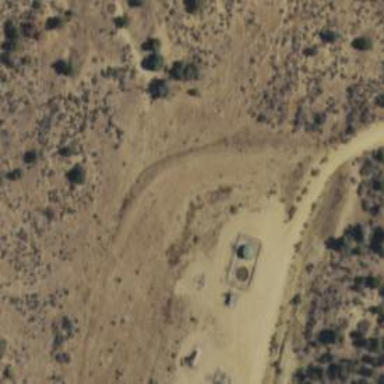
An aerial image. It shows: Storage tank that is man-made.